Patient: sex F, age 58
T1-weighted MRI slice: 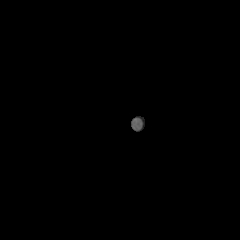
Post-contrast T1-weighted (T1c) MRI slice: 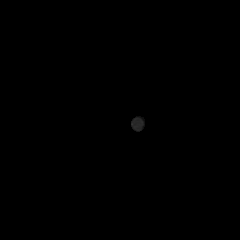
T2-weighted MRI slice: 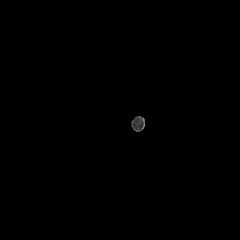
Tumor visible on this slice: no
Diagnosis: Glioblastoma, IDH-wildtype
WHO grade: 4